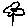
Label: flower